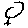
Label: bird